Aerial crown-view tile of a tropical tree (Barro Colorado Island, Panama), acquired 20250715:
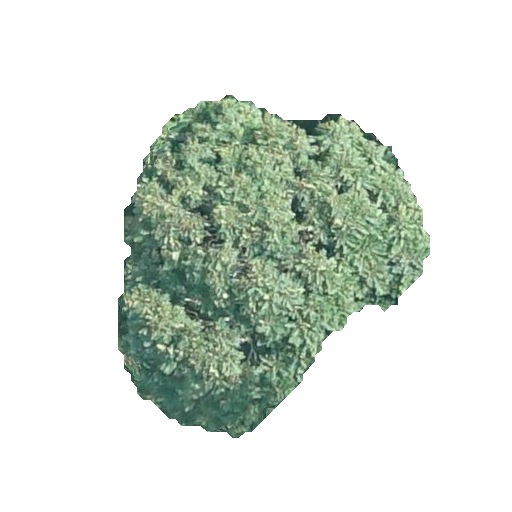
Species: Jacaranda copaia
GBIF accepted scientific name: Jacaranda copaia
Crown area: 108.192 m²